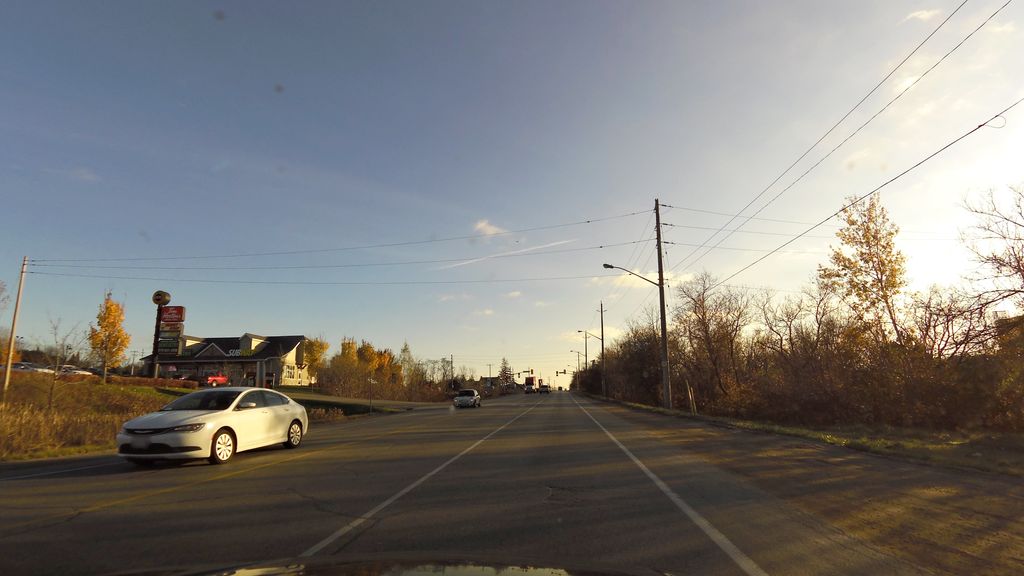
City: kitchener-waterloo